Interaction volume radius: 10 \u00c5
Interaction volume height: 30 \u00c5
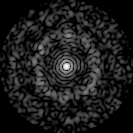
Disorder parameter: 0.8086